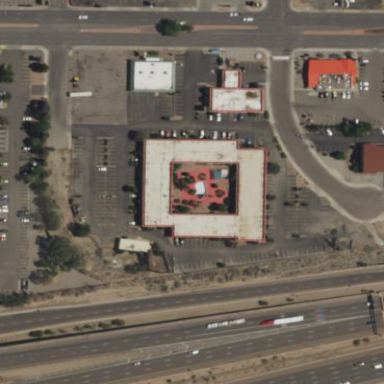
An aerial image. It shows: Commercial area.